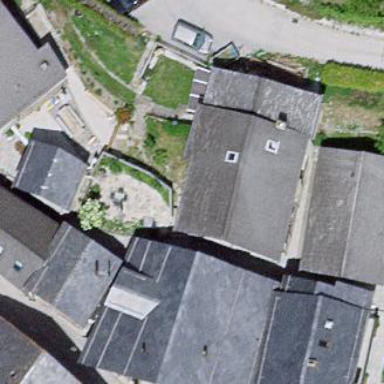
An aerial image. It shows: Simple and straightforward house.